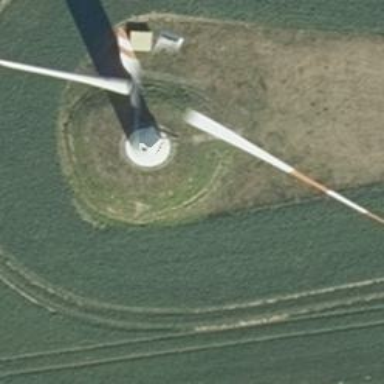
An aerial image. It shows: Wind generator in the form of horizontal axis wind turbine.